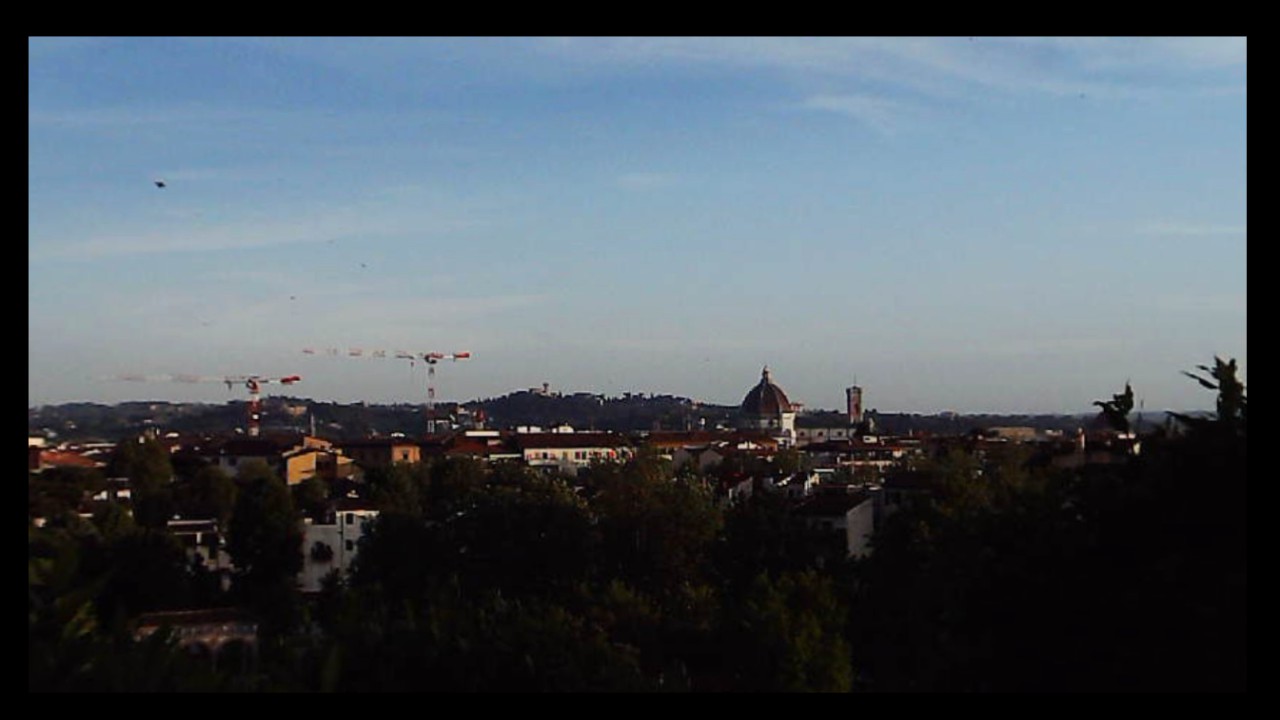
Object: DarwinFPV cineape20